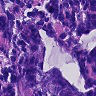
Metastatic tissue present: no